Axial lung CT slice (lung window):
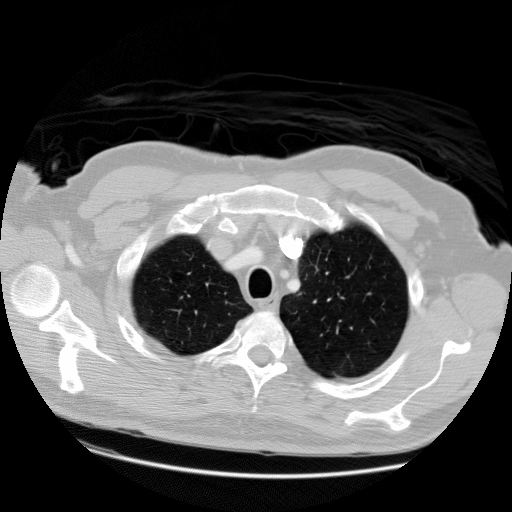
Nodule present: no